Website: walmart
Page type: cart
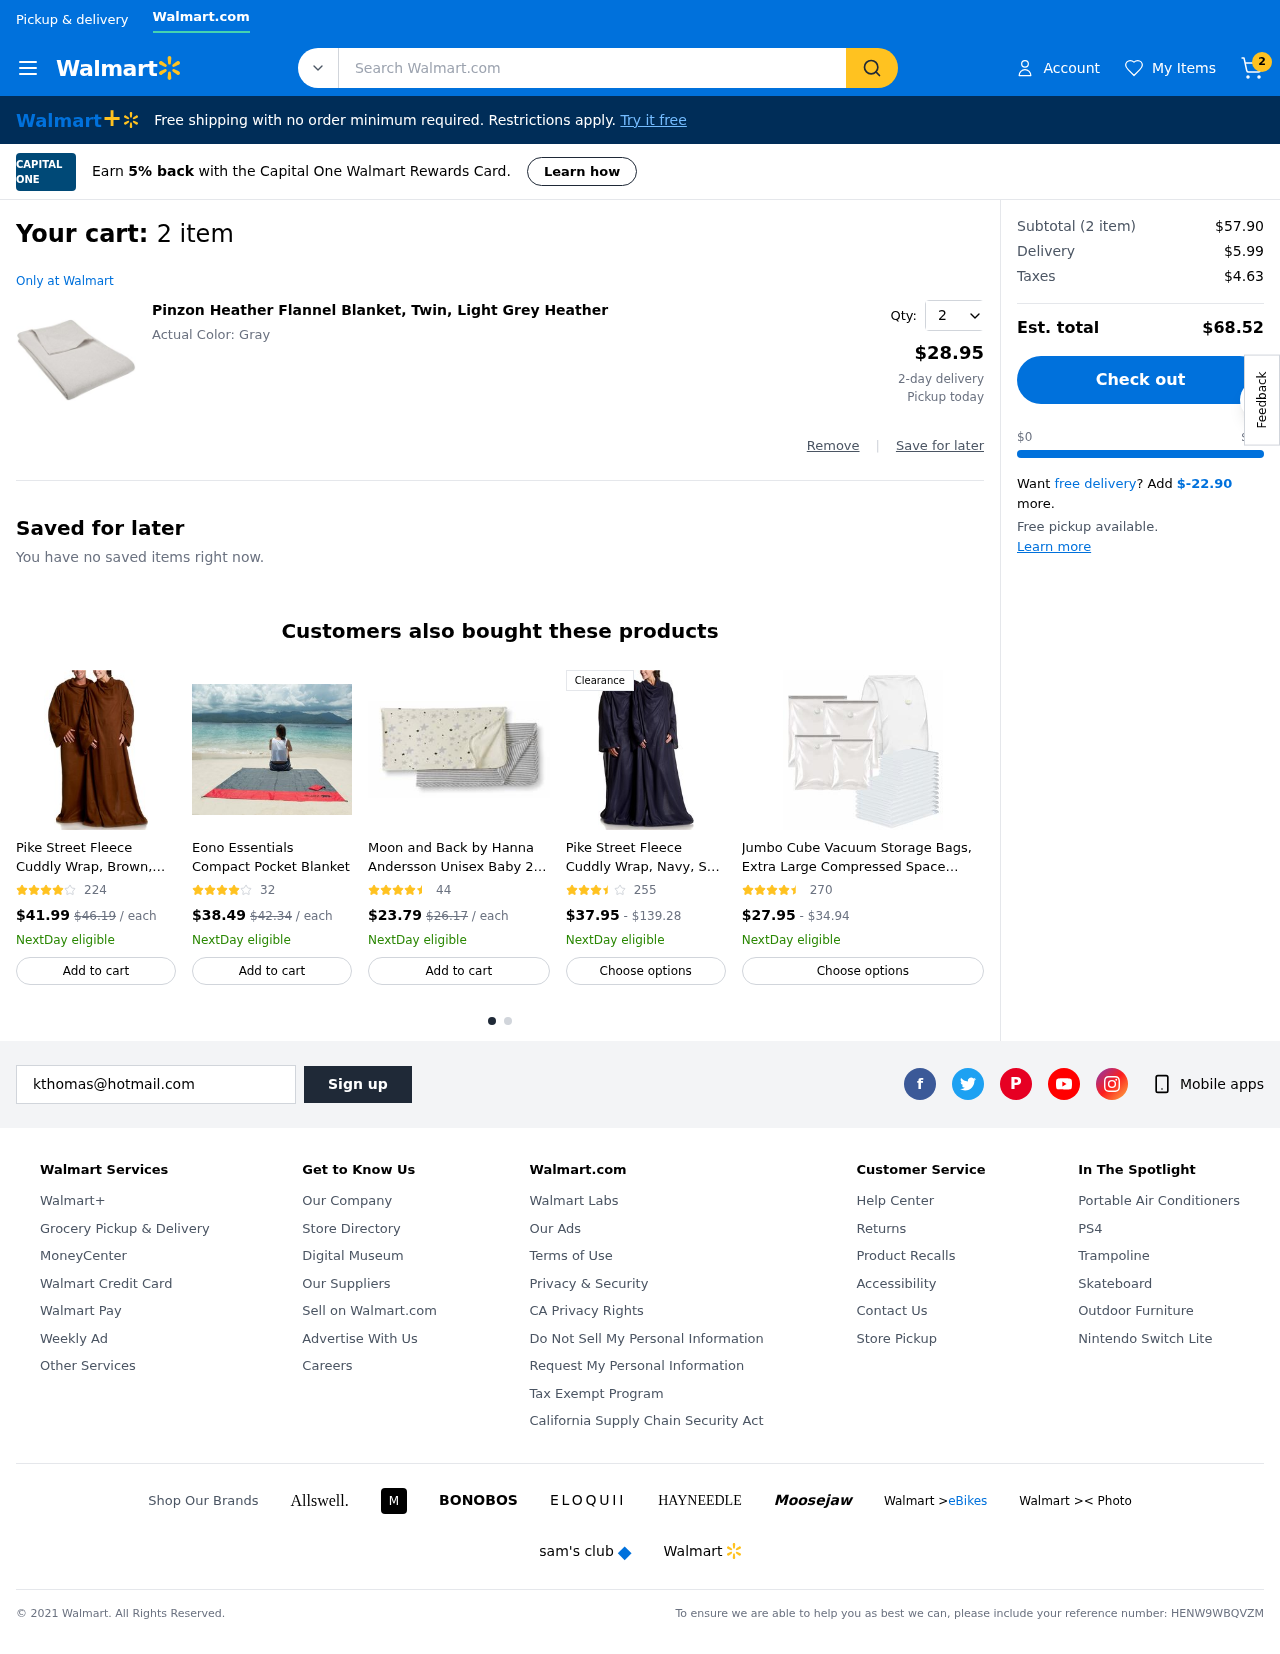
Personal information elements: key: PII_EMAIL
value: kthomas@hotmail.com
Product elements: key: PRODUCT1_NAME
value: Pinzon Heather Flannel Blanket, Twin, Light Grey Heather
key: PRODUCT1_PRICE
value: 28.95
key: PRODUCT1_QUANTITY
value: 2
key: PRODUCT2_NAME
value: Pike Street Fleece Cuddly Wrap, Brown, Set of 2
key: PRODUCT2_NUM_RATINGS
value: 224
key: PRODUCT2_PRICE
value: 41.99
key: PRODUCT3_NAME
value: Eono Essentials Compact Pocket Blanket
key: PRODUCT3_NUM_RATINGS
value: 32
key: PRODUCT3_PRICE
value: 38.49
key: PRODUCT4_NAME
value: Moon and Back by Hanna Andersson Unisex Baby 2-Pack Organic Swaddle Blanket
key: PRODUCT4_NUM_RATINGS
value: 44
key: PRODUCT4_PRICE
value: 23.79
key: PRODUCT5_NAME
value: Pike Street Fleece Cuddly Wrap, Navy, Set of 2
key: PRODUCT5_NUM_RATINGS
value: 255
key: PRODUCT5_PRICE
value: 37.95
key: PRODUCT6_NAME
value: Jumbo Cube Vacuum Storage Bags, Extra Large Compressed Space Saver Bags 15pack, No Need Pumps for Tr
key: PRODUCT6_NUM_RATINGS
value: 270
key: PRODUCT6_PRICE
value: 27.95
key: PRODUCT2_ORIGINAL_PRICE
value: $46.19
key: PRODUCT3_ORIGINAL_PRICE
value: $42.34
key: PRODUCT4_ORIGINAL_PRICE
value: $26.17
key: PRODUCT5_PRICE_MAX
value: $139.28
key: PRODUCT6_PRICE_MAX
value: $34.94
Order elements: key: ORDER_NUM_ITEMS
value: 2
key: ORDER_NUM_ITEMS
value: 2 item
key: ORDER_SUBTOTAL
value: $57.90
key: ORDER_SHIPPING_COST
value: $5.99
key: ORDER_TAX
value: $4.63
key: ORDER_TOTAL
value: $68.52
Search elements: key: HEADER_SEARCH
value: Search Walmart.com